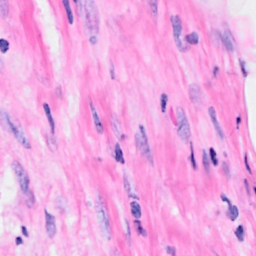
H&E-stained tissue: Breast